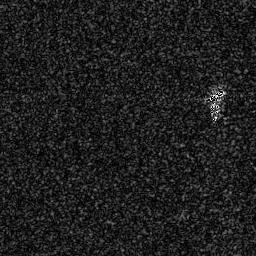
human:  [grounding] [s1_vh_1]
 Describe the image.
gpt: In the satellite image, there is  <ref>1 small ship </ref> <box>[[80, 33, 88, 40, 0]]</box> located at right.